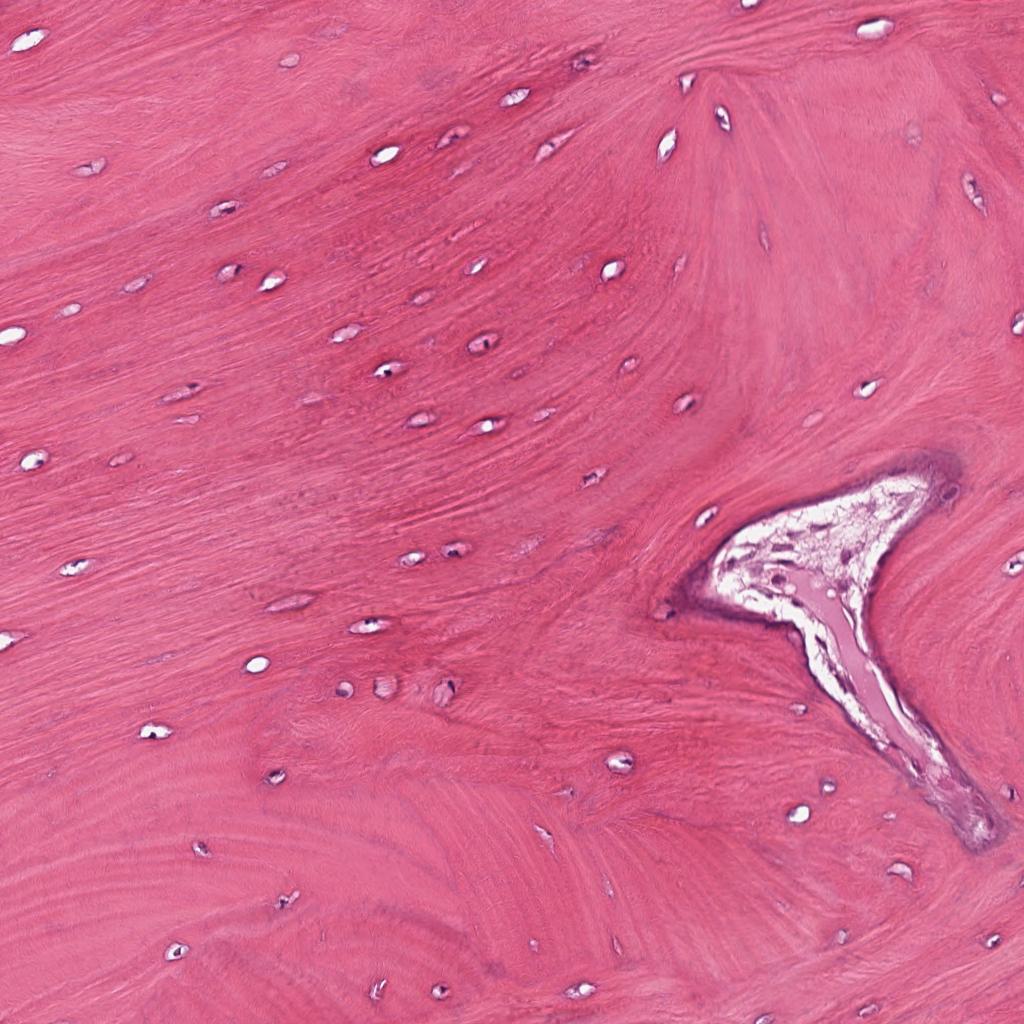
Label: Non-Tumor